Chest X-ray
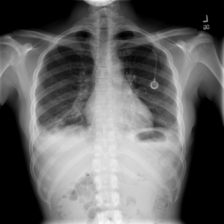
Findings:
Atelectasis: negative
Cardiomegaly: negative
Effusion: positive
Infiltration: positive
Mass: negative
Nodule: negative
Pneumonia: negative
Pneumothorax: negative
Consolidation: negative
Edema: negative
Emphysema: negative
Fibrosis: negative
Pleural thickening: negative
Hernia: negative